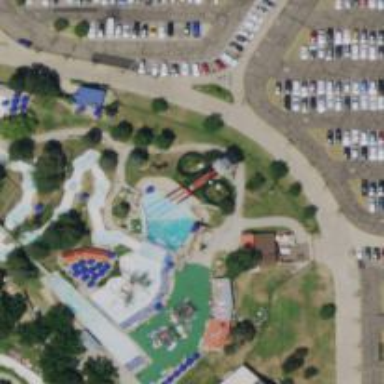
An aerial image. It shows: Water slide attraction.